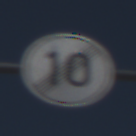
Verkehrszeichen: EndeGeschwindigkeit10
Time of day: Midday
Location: Outdoor (RoadRail)
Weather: Clear
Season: Summer
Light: Natural